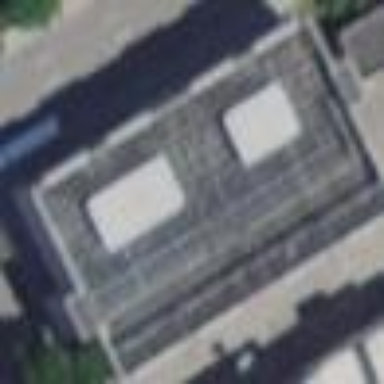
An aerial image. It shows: Service building.